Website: walmart
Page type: account-selection
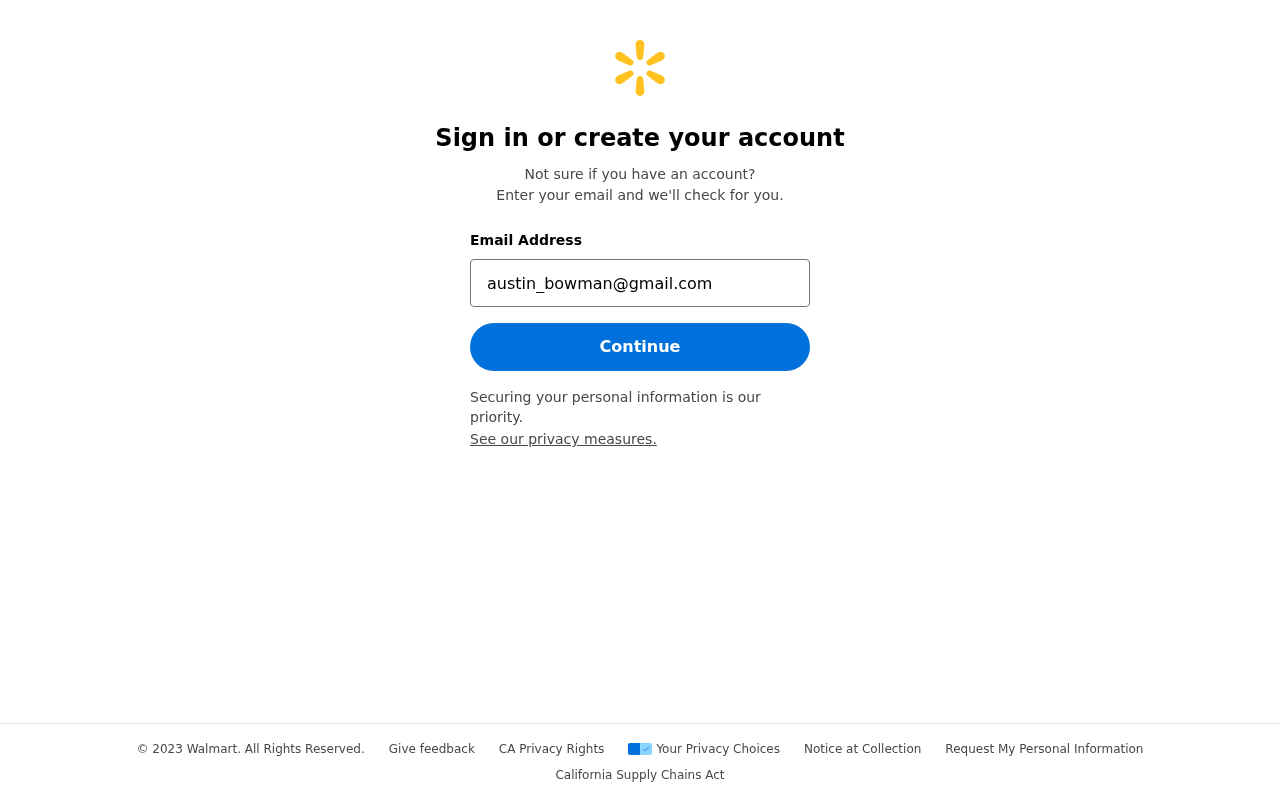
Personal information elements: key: PII_EMAIL
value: austin_bowman@gmail.com